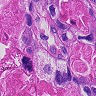
Metastatic tissue present: yes